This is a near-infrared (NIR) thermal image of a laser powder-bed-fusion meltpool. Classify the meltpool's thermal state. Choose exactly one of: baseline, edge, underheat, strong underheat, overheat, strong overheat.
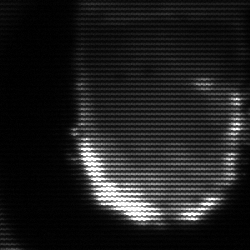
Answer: baseline